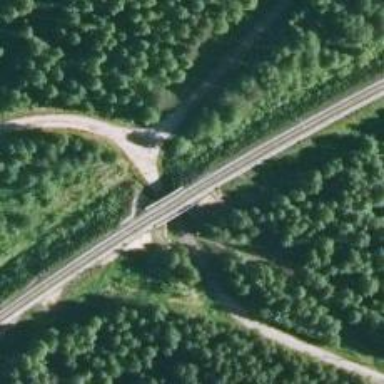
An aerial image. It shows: Bridge carrying railway with continuous electrified contact lines.